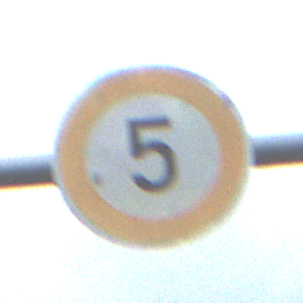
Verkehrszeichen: Geschwindigkeit5
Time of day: MorningAfternoon
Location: Outdoor (Nature)
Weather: PartlyCloudy
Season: NotSpecified
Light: Natural